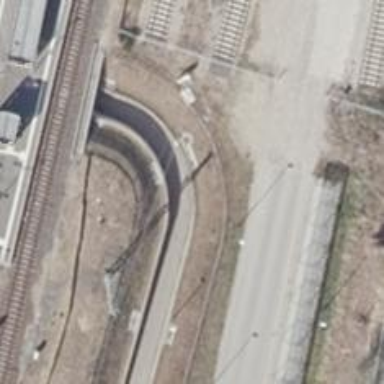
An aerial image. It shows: Footway with ramp.